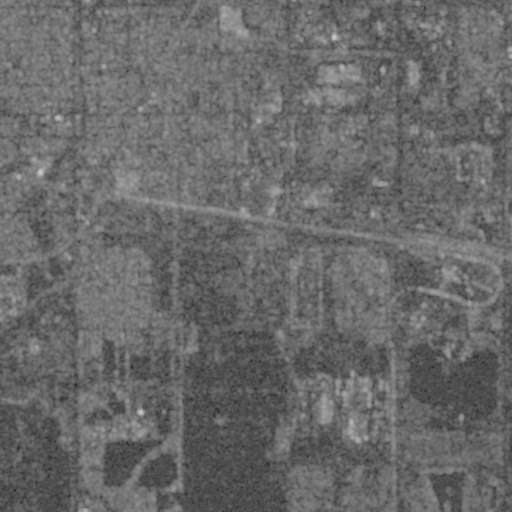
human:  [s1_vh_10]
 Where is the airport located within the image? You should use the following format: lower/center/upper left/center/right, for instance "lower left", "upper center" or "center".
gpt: The airport is located in the upper right of the image.
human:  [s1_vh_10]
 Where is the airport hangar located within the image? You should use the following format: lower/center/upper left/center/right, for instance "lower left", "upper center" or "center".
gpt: The airport hangar is located in the upper right of the image.
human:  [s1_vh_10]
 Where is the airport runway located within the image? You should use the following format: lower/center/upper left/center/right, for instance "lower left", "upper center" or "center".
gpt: The airport runway is located in the upper right of the image.
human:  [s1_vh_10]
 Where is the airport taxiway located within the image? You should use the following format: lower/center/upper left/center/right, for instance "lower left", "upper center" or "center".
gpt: The airport taxiway is located in the upper right of the image.
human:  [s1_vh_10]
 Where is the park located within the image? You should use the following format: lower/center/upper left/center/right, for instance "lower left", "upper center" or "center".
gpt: The park is located in the upper center of the image.
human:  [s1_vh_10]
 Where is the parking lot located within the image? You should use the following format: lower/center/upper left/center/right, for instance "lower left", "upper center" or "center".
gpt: The parking lot is located in the center right of the image.
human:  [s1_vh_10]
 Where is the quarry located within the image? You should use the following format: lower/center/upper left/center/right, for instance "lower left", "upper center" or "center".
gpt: The quarry is located in the lower right of the image.
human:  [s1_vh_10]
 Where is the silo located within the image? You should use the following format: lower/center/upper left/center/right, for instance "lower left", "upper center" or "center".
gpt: The silo is located in the upper center of the image.
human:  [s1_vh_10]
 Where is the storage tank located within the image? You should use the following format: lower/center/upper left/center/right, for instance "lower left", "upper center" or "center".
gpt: The storage tank is located in the center right of the image.
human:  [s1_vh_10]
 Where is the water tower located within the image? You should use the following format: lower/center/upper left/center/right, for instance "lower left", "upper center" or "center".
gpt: The water tower is located in the upper center of the image.
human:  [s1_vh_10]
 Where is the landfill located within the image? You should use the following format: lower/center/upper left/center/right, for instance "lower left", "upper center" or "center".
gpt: There is no landfill in the image.

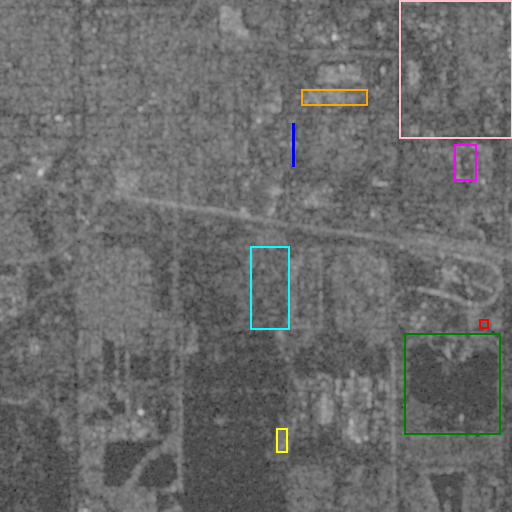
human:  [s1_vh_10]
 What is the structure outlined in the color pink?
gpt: The structure outlined in pink is an airport.
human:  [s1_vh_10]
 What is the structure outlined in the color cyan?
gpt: The structure outlined in cyan is a park.
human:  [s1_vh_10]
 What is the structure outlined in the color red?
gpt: The structure outlined in red is a parking lot.
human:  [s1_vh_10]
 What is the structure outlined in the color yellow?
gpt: The structure outlined in yellow is a power substation.
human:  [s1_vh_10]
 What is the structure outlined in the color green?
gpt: The structure outlined in green is a quarry.
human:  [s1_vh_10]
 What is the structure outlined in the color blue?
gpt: The structure outlined in blue is a silo.
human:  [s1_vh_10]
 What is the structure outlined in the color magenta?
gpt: The structure outlined in magenta is a building.
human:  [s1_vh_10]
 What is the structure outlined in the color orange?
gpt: The structure outlined in orange is a building.
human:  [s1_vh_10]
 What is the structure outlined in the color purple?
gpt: There is no purple outline.